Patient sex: M
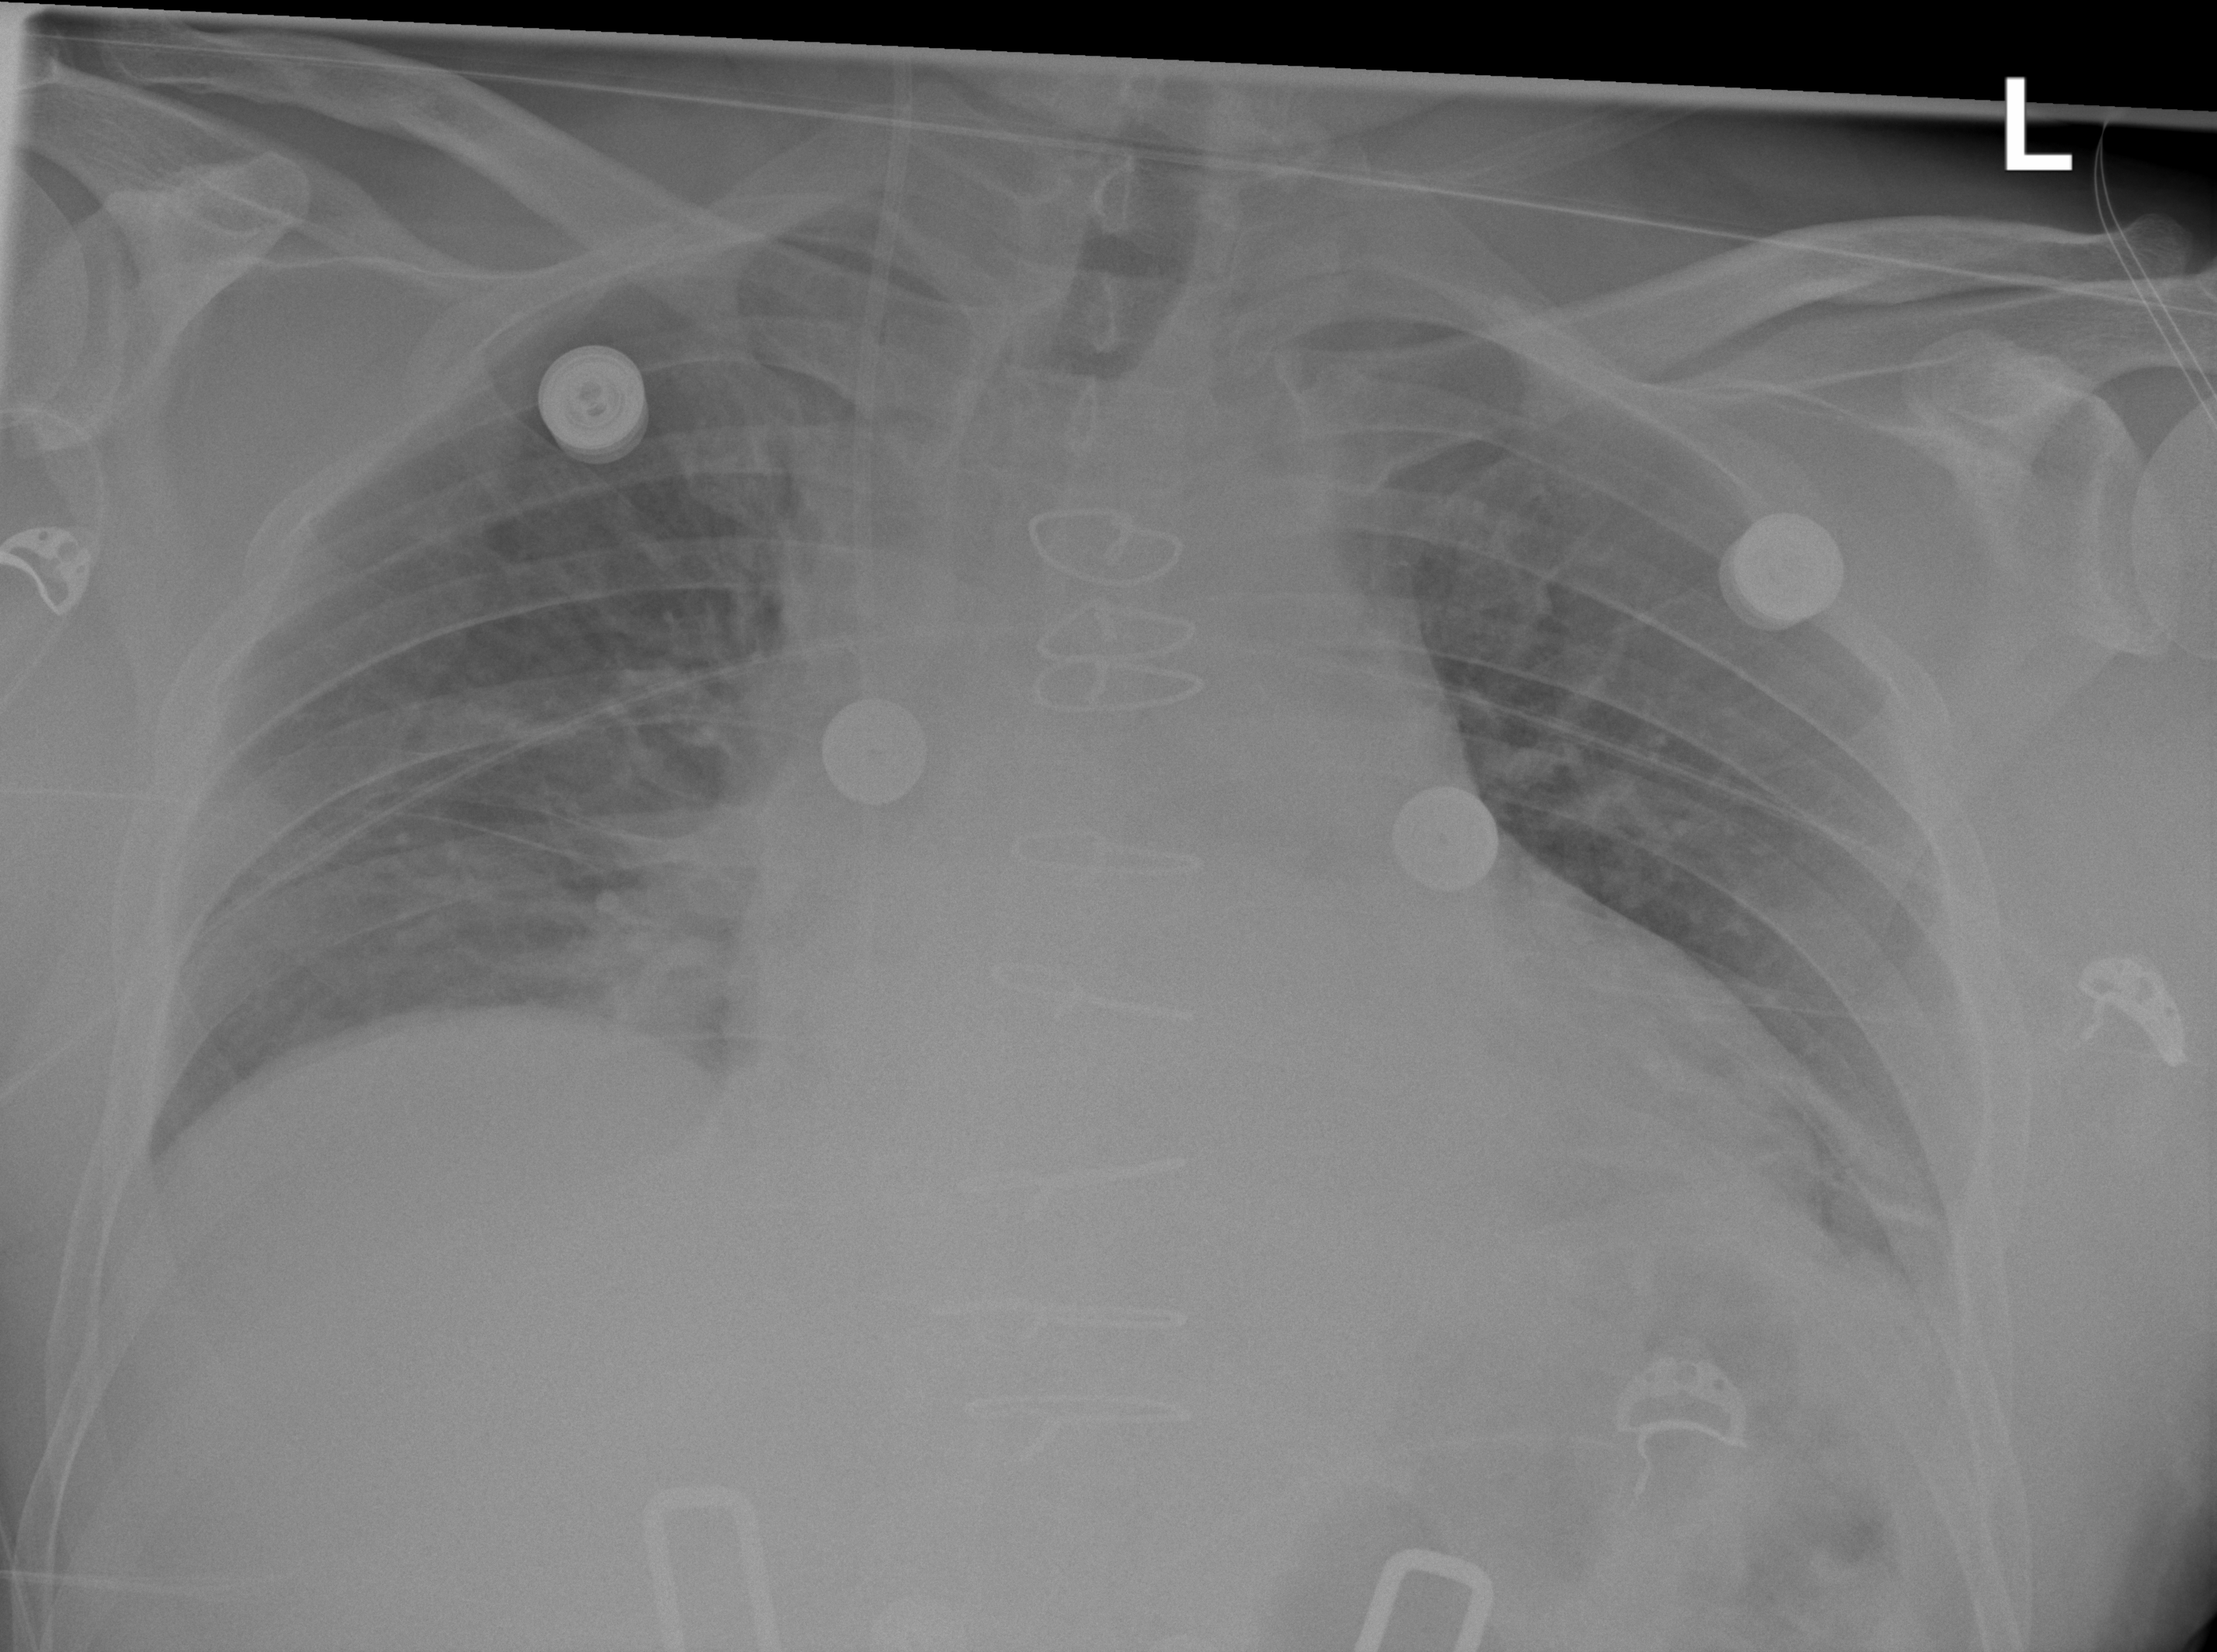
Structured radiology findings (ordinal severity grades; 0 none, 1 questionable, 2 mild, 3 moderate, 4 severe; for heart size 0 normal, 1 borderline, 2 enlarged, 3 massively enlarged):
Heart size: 2
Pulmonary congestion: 2
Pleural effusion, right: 0
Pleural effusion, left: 2
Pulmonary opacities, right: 2
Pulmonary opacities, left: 2
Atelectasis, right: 2
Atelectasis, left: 2